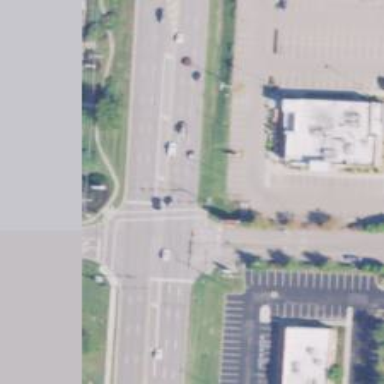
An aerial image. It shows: Marked crossing on footway.